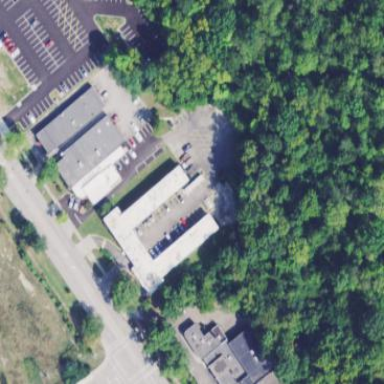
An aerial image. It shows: Building that is motel.